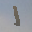
Label: 1